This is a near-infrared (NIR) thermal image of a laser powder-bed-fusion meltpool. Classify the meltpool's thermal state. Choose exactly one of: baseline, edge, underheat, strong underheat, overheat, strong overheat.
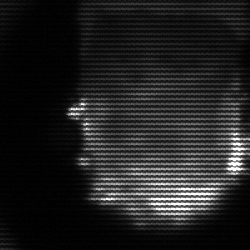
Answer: baseline